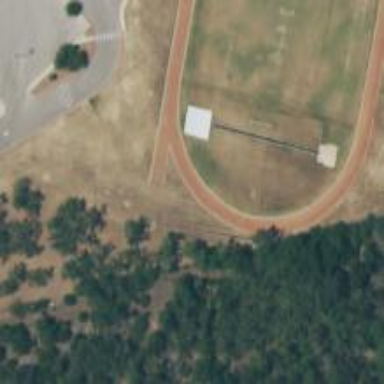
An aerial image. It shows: Track in leisure land.